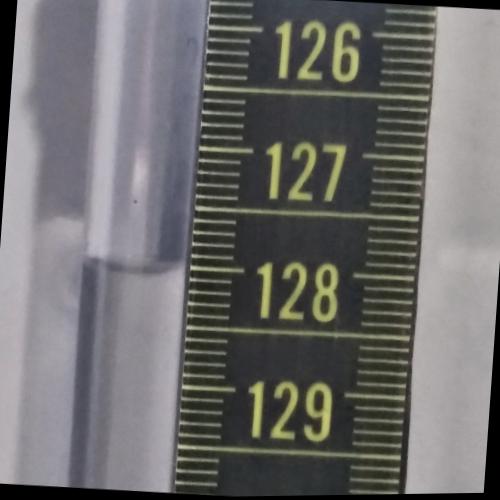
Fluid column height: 128.0 cm